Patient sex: M
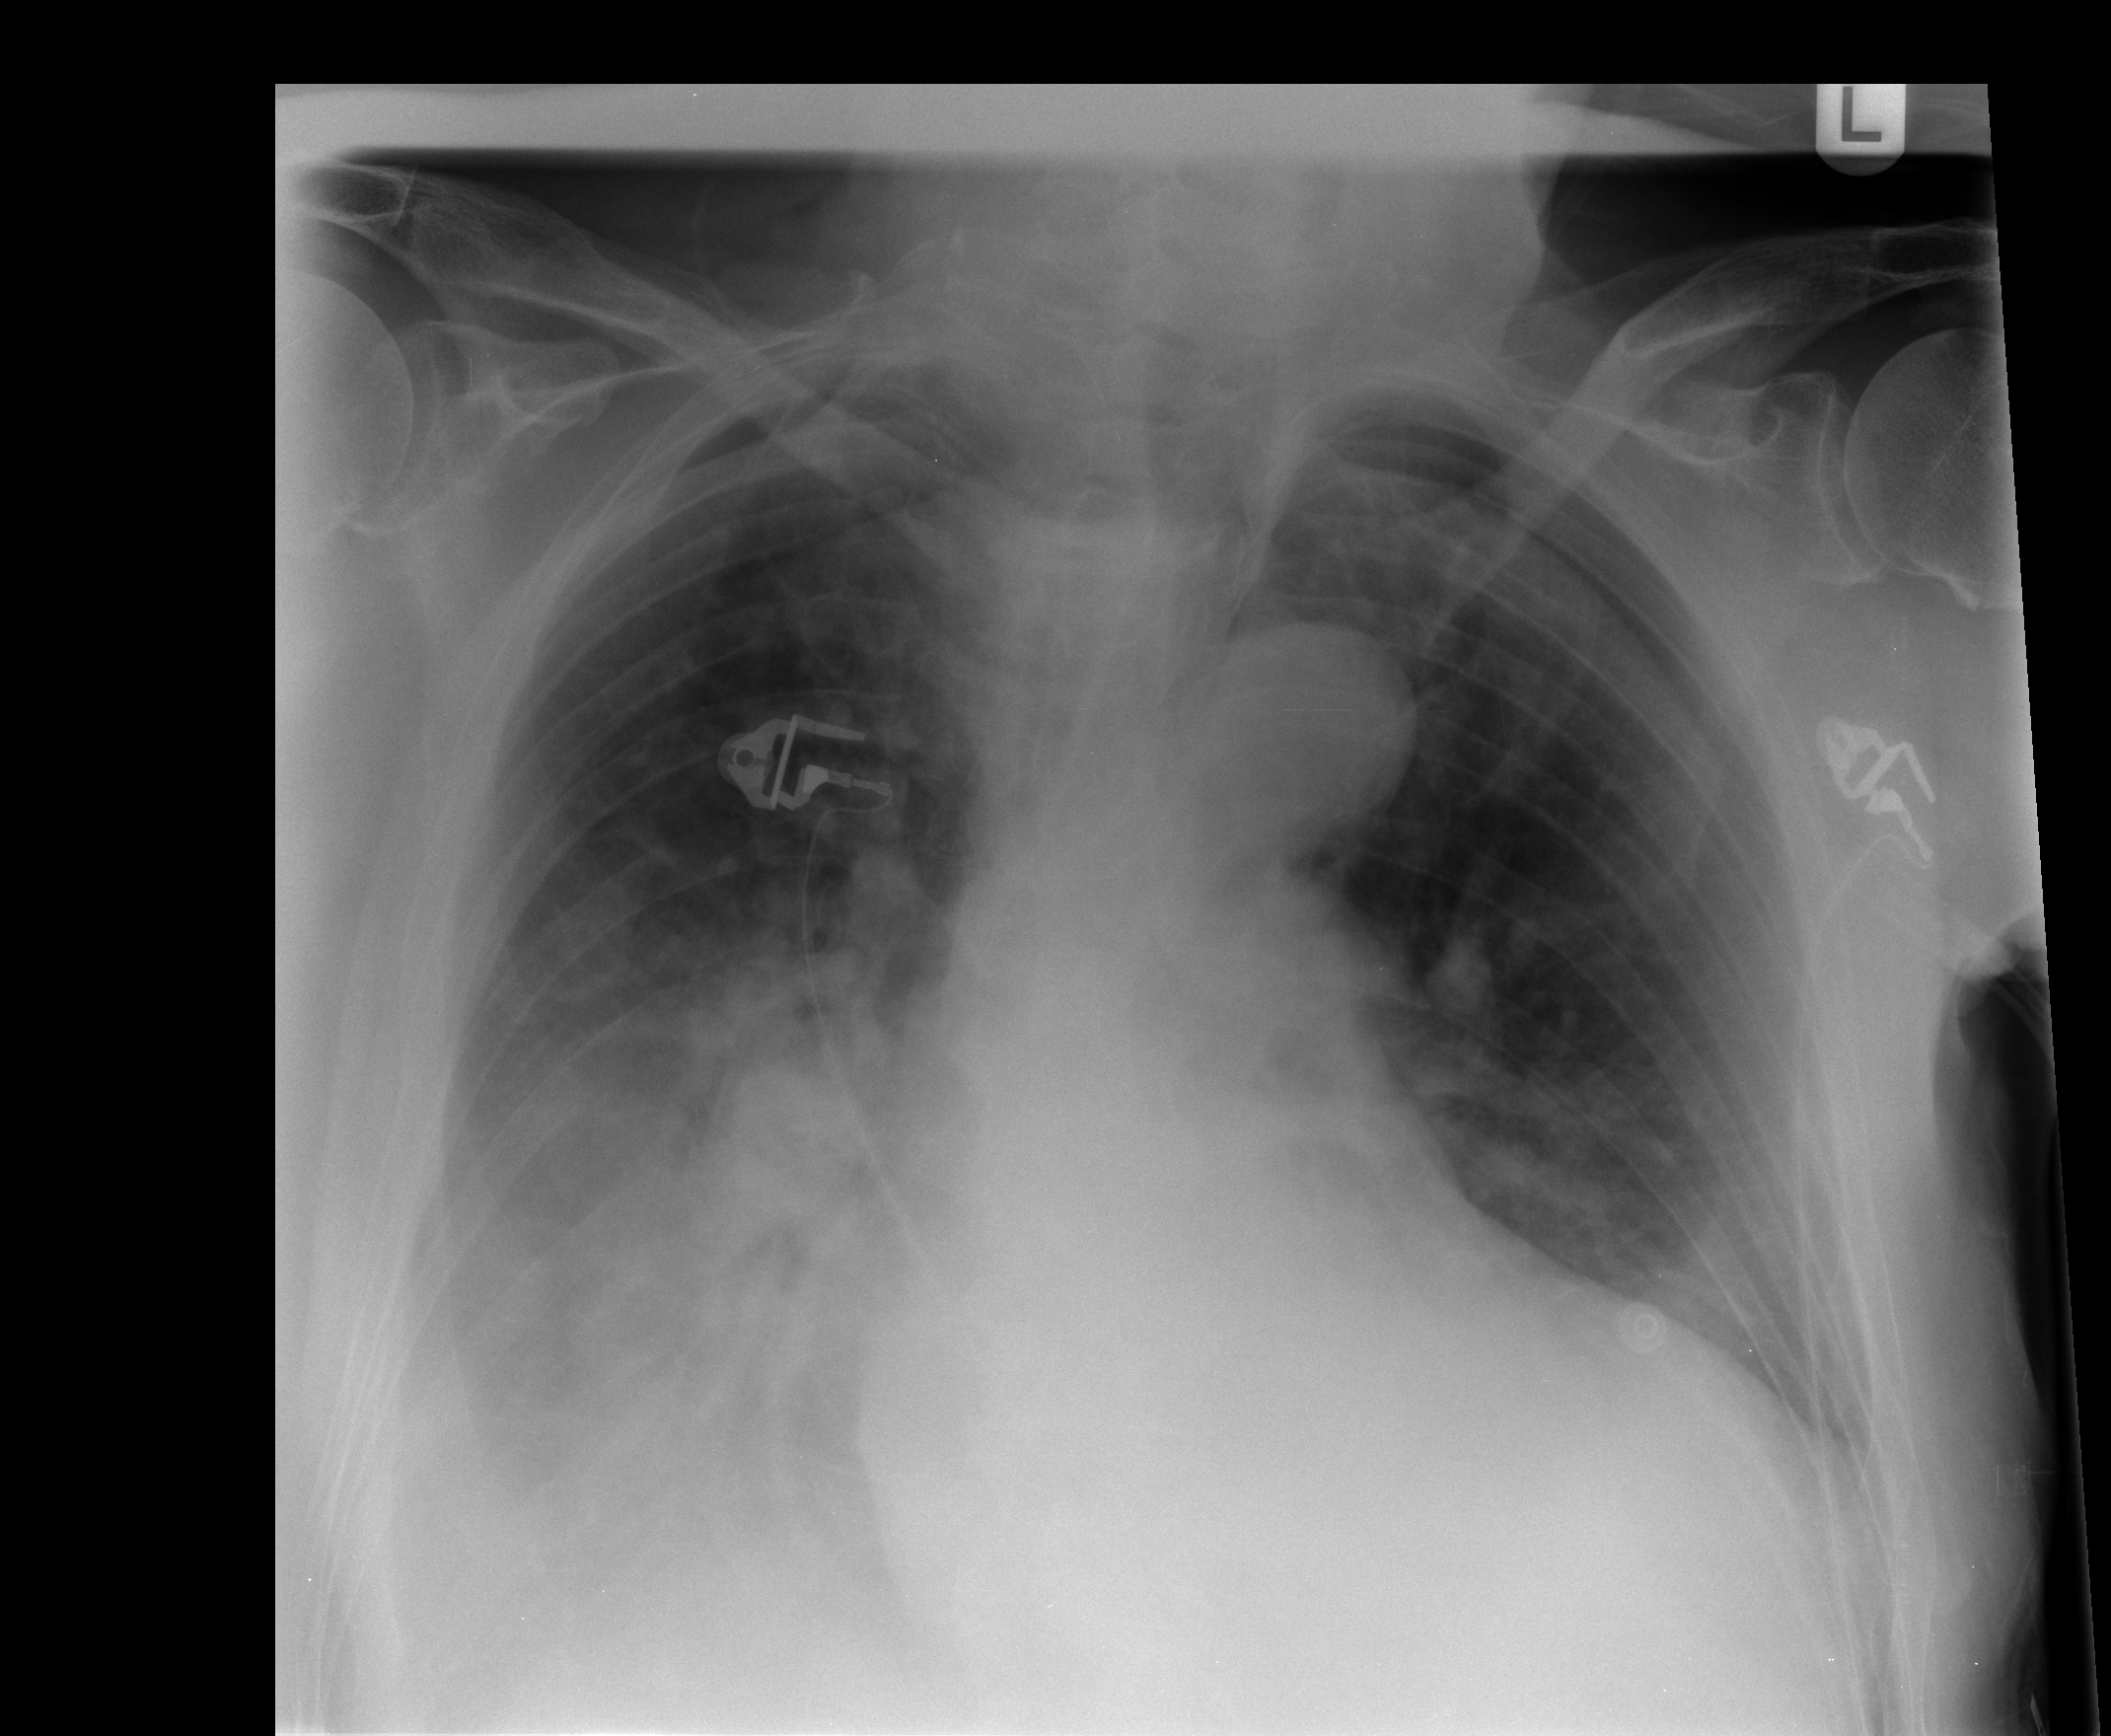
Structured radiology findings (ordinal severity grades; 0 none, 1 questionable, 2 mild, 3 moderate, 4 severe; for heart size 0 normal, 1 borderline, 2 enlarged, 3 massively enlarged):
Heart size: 2
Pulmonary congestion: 2
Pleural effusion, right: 3
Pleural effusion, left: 2
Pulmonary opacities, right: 2
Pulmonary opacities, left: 0
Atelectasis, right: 3
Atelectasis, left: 2